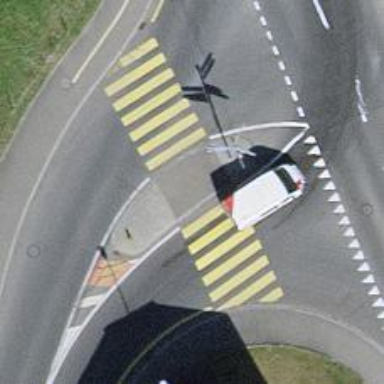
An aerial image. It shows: Zebra crossing on footway.